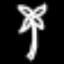
Label: palm tree